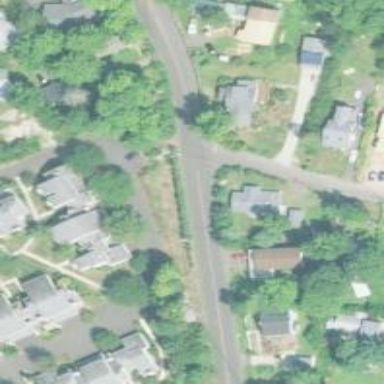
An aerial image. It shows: Stop road.